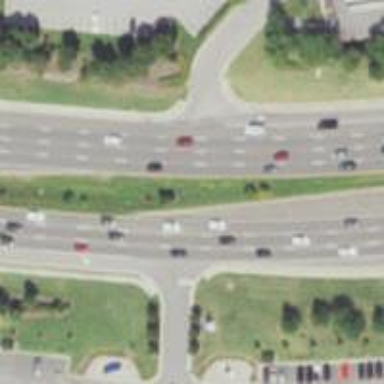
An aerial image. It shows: Trunk highway with expressway features.